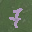
Label: 7